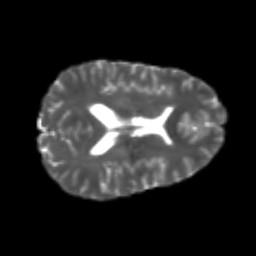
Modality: T2w
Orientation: axial
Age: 24
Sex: female
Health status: healthy
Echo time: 0.074 s